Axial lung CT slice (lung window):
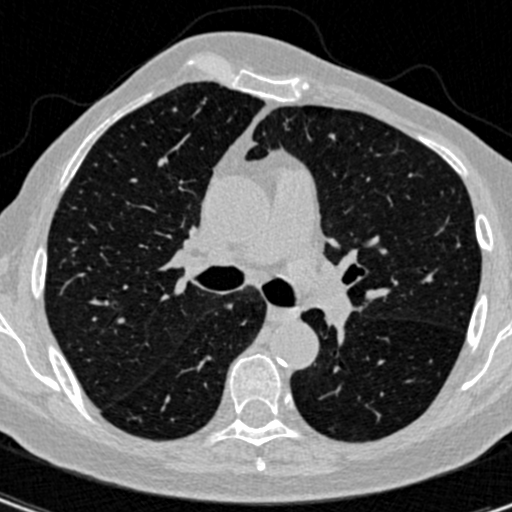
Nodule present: no